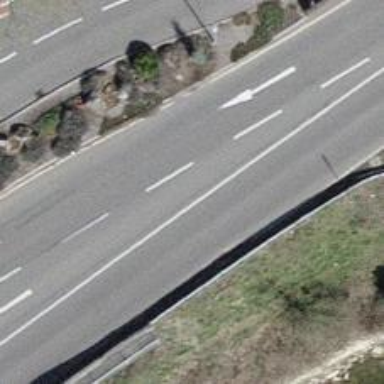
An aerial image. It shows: Primary road with asphalt surface.